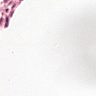
Metastatic tissue present: no